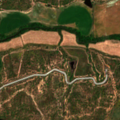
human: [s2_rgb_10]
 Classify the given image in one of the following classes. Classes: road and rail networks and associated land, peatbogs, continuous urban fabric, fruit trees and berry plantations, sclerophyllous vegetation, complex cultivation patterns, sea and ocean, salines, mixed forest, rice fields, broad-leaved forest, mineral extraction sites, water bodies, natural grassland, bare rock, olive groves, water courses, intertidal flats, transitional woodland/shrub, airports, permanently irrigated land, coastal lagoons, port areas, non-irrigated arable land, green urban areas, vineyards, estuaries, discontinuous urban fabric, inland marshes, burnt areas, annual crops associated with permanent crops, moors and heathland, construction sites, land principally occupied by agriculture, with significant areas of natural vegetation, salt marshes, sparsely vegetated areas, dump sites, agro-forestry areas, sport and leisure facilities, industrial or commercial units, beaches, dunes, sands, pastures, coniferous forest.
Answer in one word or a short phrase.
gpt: continuous urban fabric